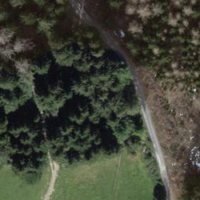
EUNIS habitat code: 43
Species observed at this site:
Epipactis helleborine